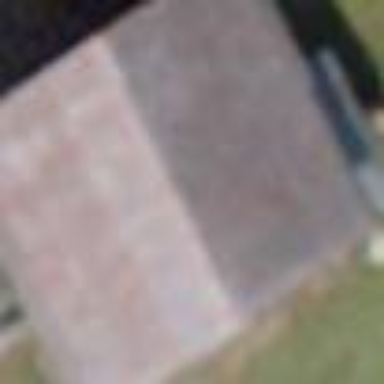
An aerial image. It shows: Barn.